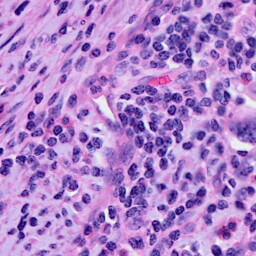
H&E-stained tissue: Cervix